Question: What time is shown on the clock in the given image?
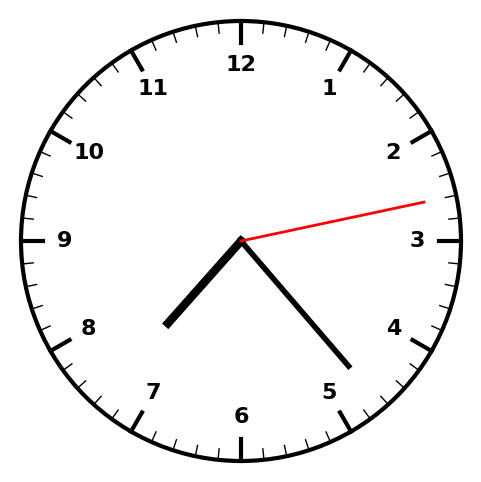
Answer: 07:23:13